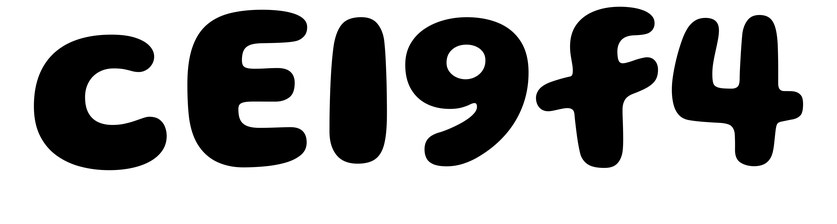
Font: Gluten_Bold